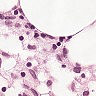
Metastatic tissue present: no